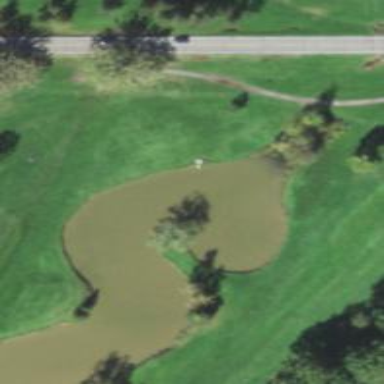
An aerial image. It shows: Serene pond surrounded by nature.